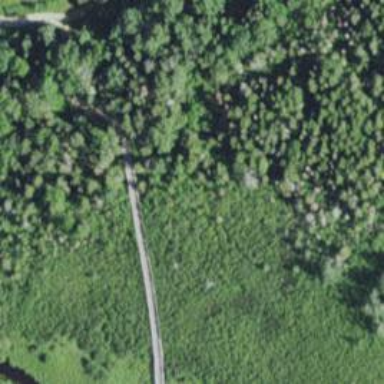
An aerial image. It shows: Path leading to bridge.